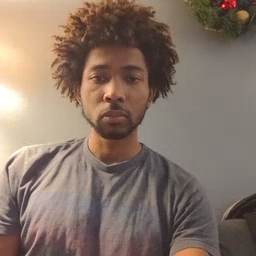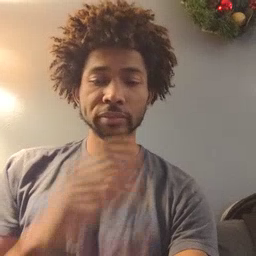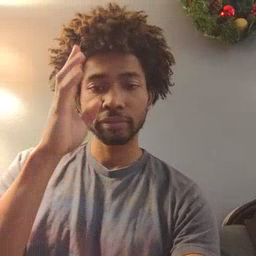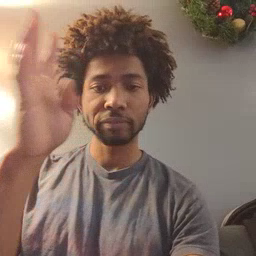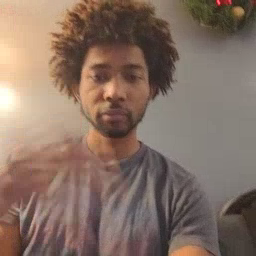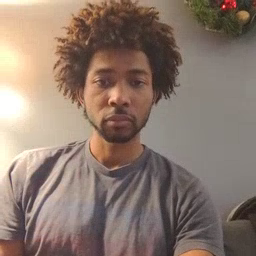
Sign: pretend